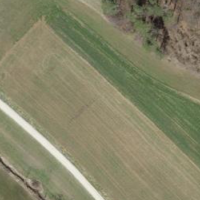
EUNIS habitat code: 52
Species observed at this site:
Chorthippus biguttulus
Epilobium hirsutum
Campanula glomerata